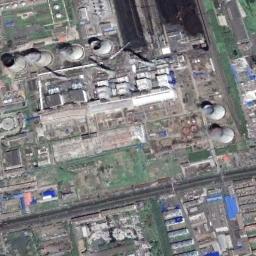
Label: thermal_power_station